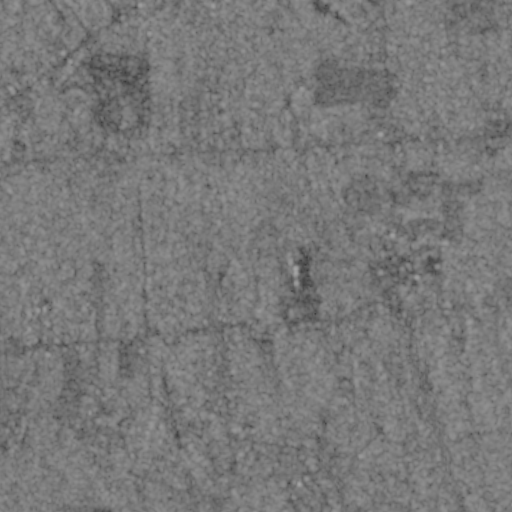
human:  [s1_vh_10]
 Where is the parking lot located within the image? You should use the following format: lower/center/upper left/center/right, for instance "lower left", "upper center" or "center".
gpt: The parking lot is located in the upper left of the image.
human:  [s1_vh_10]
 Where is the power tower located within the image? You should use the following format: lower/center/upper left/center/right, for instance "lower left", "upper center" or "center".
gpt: The power tower is located in the lower of the image.
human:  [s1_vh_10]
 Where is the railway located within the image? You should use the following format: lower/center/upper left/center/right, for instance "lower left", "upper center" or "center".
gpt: The railway is located in the upper left of the image.
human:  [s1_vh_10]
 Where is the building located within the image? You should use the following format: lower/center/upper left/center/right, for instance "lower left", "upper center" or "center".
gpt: There is no building in the image.

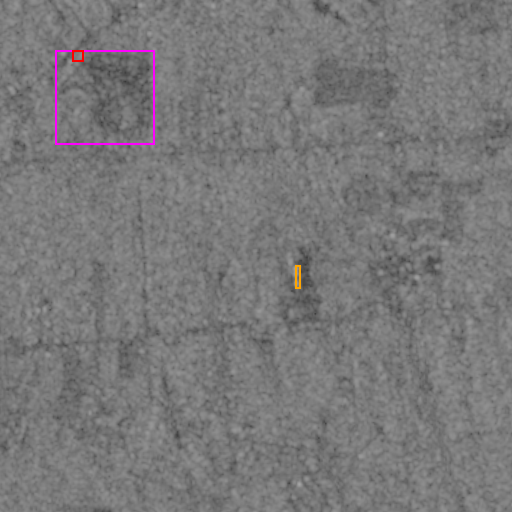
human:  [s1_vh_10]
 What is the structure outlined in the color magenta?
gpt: The structure outlined in magenta is a park.
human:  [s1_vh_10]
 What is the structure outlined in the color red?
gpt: The structure outlined in red is a parking lot.
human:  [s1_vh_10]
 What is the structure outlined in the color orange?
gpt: The structure outlined in orange is a building.
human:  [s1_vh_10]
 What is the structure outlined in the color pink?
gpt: There is no pink outline.